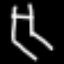
Label: chair